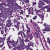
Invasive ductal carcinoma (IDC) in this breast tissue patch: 1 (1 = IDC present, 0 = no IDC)